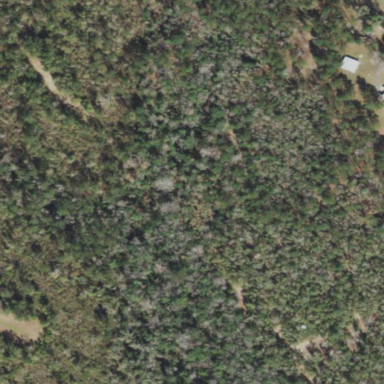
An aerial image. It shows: Mixed leaf woodland.